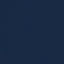
Land use / land cover: SeaLake